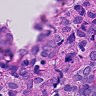
Metastatic tissue present: yes